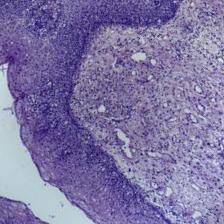
Diagnosis: OSCC